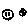
Label: smiley face